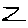
Label: zigzag